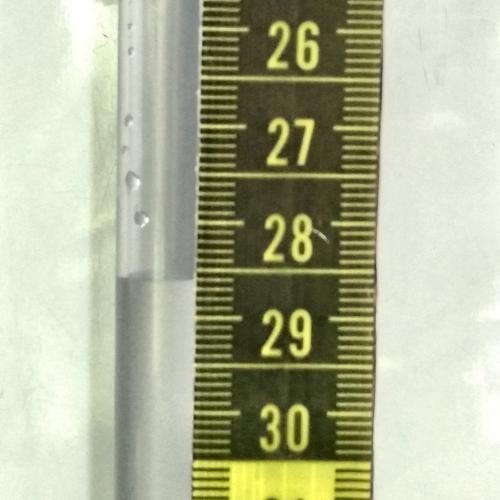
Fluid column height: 28.6 cm